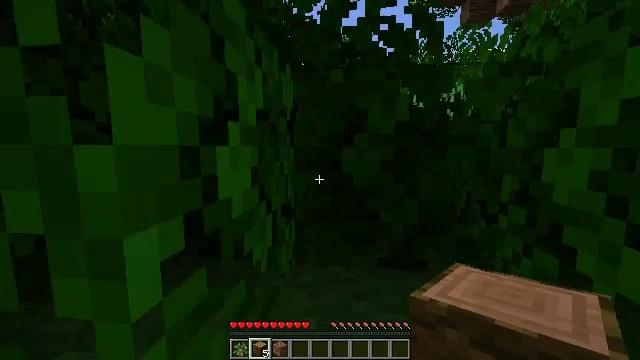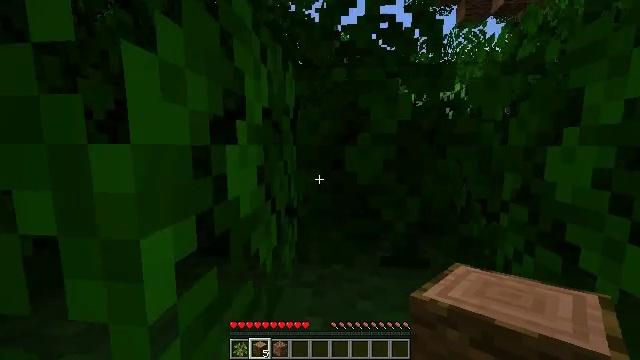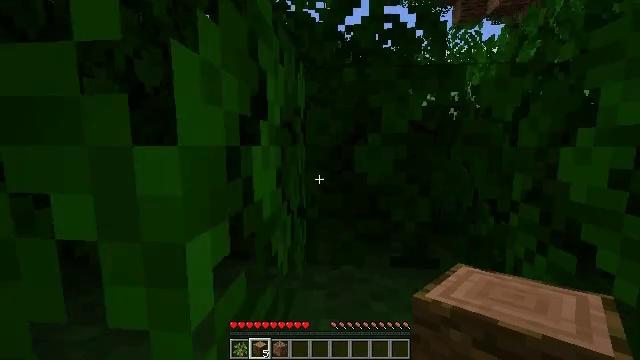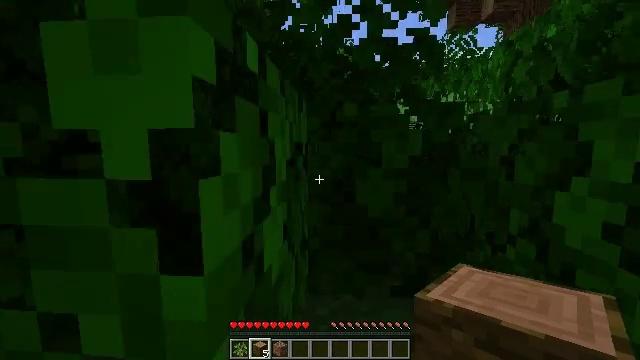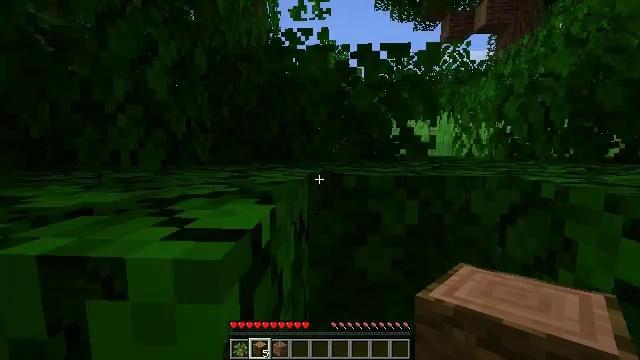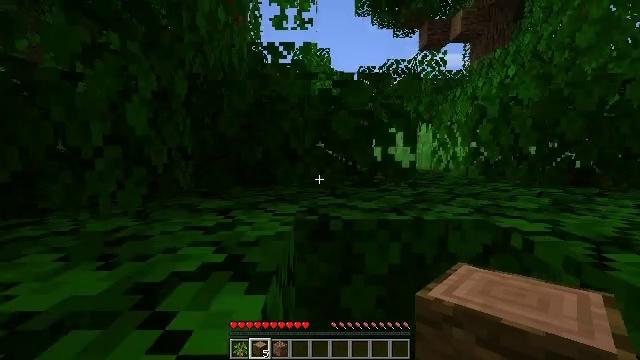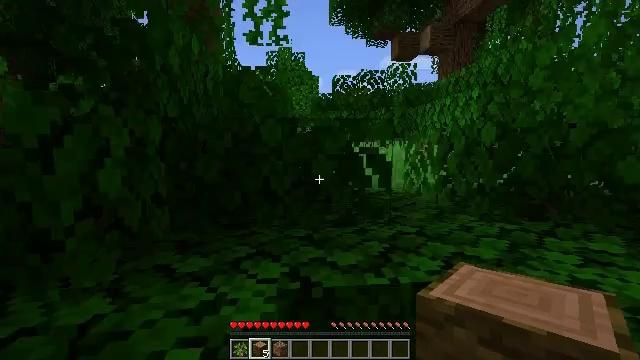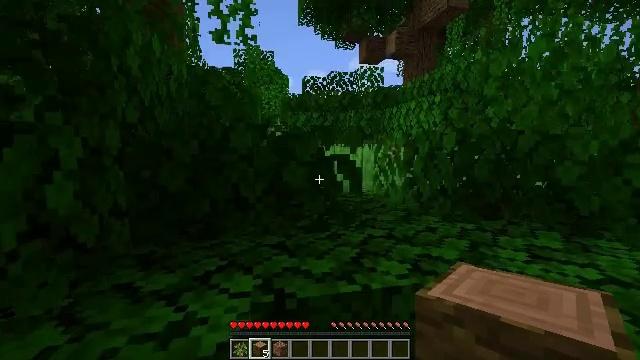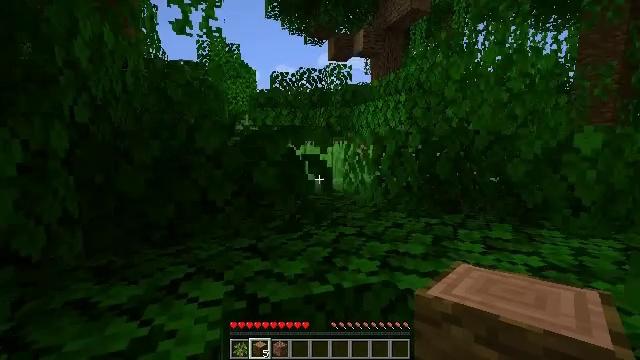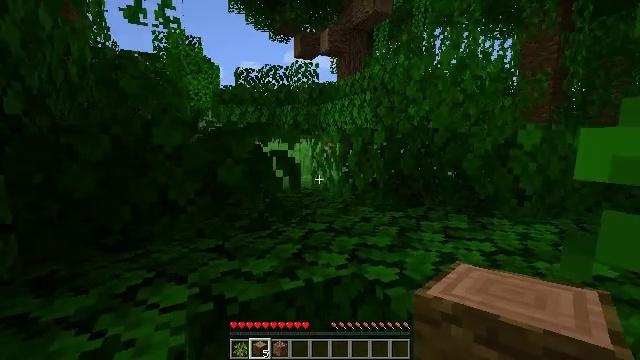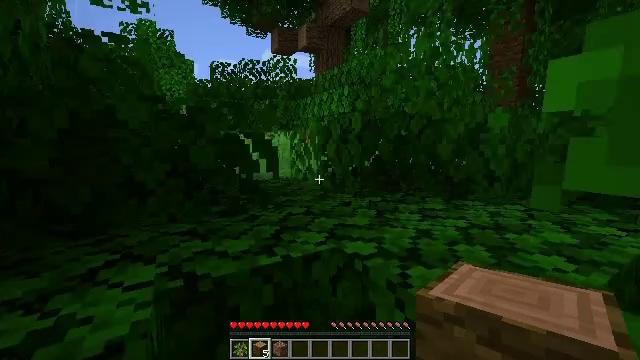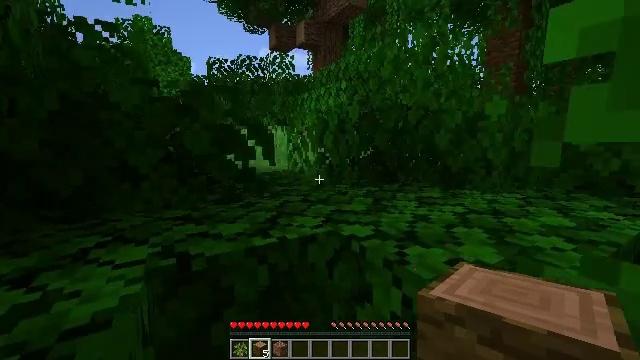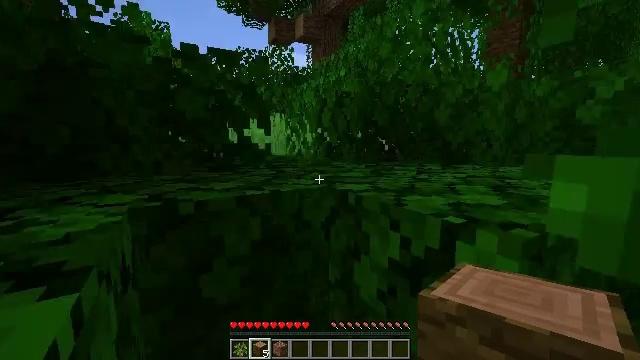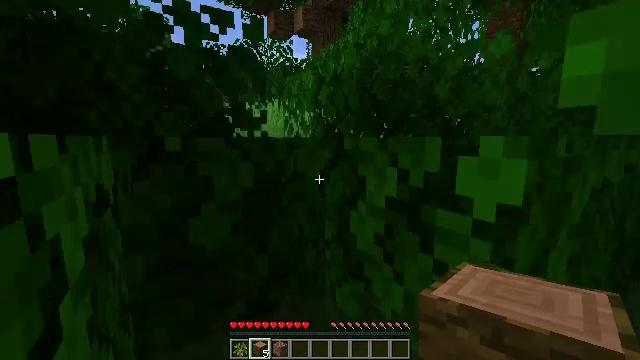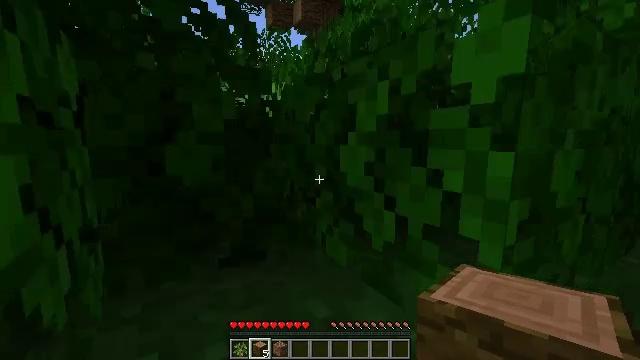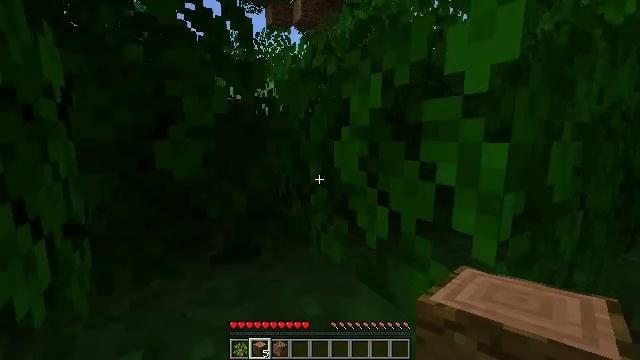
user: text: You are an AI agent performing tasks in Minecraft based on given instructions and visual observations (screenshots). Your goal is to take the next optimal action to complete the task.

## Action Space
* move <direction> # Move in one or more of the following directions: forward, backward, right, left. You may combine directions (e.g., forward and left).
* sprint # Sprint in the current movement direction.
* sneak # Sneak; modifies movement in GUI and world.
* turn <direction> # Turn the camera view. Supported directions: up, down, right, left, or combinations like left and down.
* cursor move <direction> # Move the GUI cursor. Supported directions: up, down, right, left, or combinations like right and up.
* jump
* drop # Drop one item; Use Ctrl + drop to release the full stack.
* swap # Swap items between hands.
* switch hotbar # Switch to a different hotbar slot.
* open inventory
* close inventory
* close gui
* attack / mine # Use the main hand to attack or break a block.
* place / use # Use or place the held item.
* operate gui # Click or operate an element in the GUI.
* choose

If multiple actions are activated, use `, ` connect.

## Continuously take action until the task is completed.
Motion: motion action
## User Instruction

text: Make jungle planks using jungle logs.
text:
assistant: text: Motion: move forward
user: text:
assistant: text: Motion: move forward
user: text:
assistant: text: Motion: move forward, jump
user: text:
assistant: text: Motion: move forward, turn right, jump
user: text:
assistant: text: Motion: move forward, turn right, jump
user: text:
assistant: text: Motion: move forward, turn right, jump
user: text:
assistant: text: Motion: move forward, turn right, jump
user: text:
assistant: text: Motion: move forward, turn right
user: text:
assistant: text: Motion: move forward, turn right
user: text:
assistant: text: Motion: move forward, turn right
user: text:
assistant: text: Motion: move forward
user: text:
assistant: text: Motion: move forward
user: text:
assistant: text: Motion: move forward
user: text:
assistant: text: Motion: move forward
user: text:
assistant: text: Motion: move forward
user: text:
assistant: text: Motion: move forward, turn left
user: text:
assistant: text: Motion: move forward, turn left
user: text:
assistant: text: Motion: move forward, turn left and up
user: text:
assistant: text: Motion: move forward, turn left
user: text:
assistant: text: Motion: move forward, turn left, jump
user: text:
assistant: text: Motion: move forward, turn left, jump
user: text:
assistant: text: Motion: move forward, turn left, jump
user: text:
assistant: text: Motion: move forward, turn left and up, jump
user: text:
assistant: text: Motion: move forward, turn left and up
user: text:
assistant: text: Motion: move forward, turn left
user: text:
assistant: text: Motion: move forward
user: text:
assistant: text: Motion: move forward
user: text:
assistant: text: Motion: move forward
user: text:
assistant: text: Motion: move forward
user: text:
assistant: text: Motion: move forward, turn right